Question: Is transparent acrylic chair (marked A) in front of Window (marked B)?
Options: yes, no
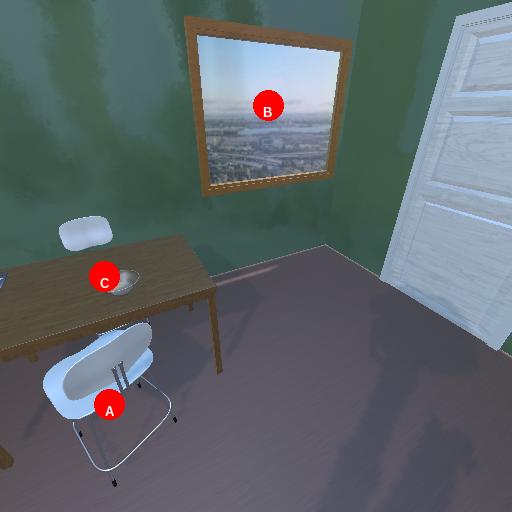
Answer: yes